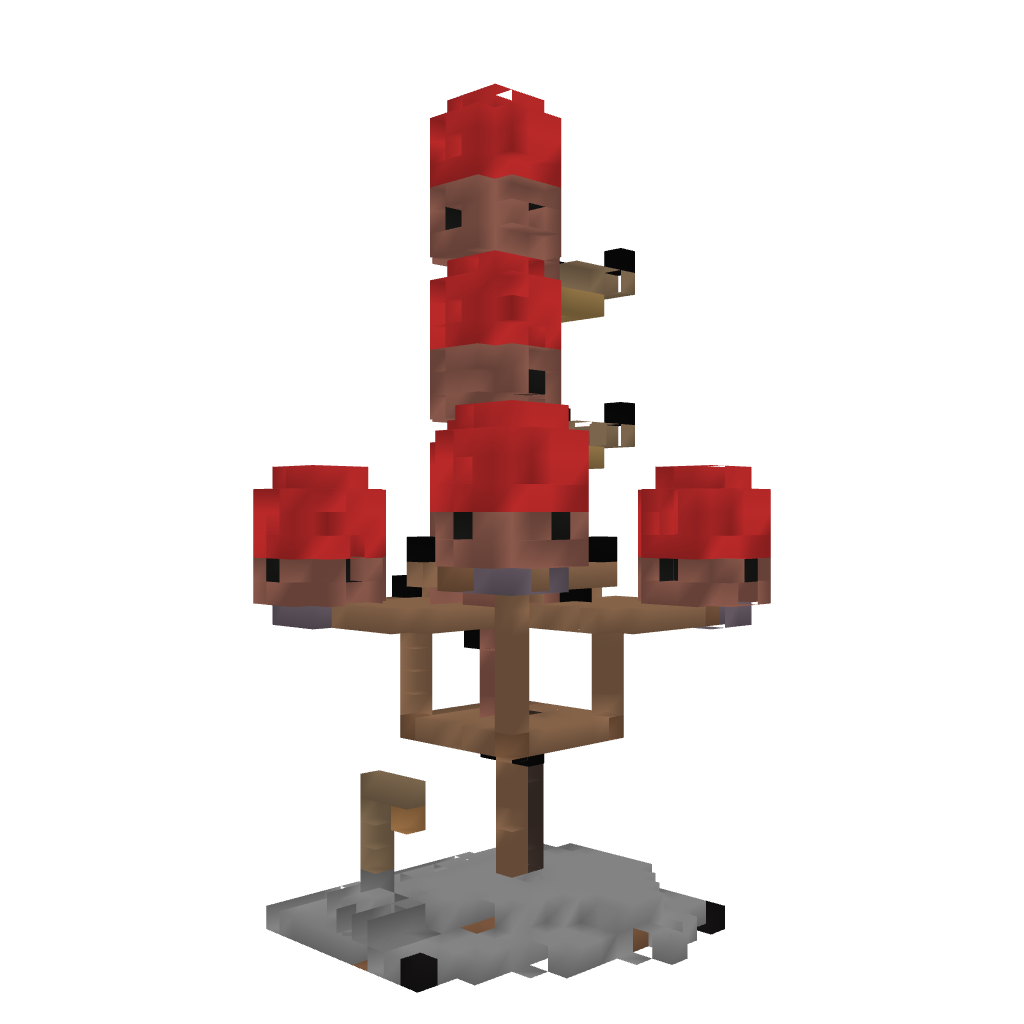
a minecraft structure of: Shroom Settlement